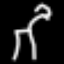
Label: palm tree